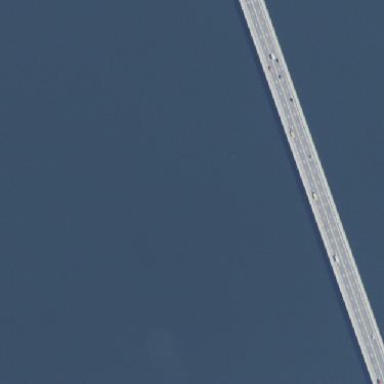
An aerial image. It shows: Bridge with beam structure. It is girder type bridge.